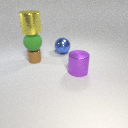
small brown metal cylinder below large green rubber sphere